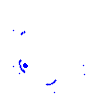
Particle: pion